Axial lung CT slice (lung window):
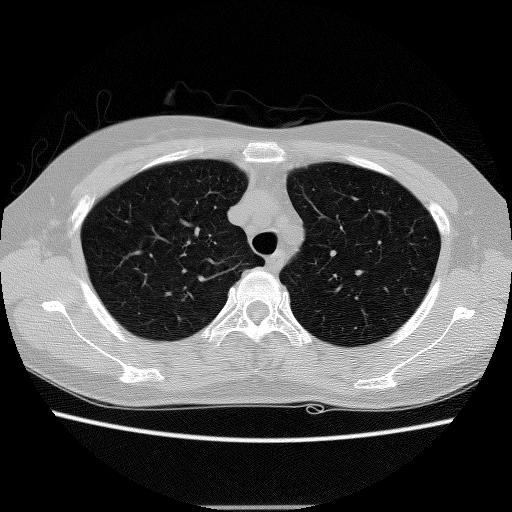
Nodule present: no